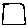
Label: square